Field crop: maize
Growth stage: 2
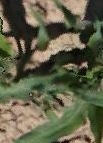
Species: maize